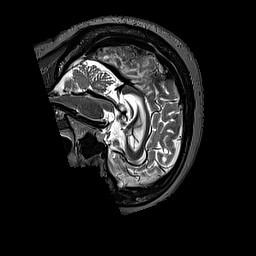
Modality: T2w
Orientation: sagittal
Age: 60
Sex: female
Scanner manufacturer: siemens
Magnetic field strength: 3 T
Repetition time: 3.2 s
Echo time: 0.567 s